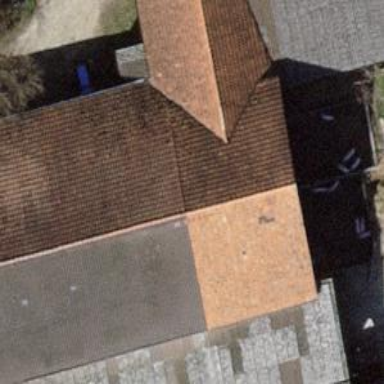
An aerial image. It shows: Simple and straightforward house.